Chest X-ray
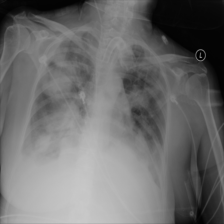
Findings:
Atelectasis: negative
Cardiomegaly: negative
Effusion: negative
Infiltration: negative
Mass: negative
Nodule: negative
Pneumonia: negative
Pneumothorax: negative
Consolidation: negative
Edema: negative
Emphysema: negative
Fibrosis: negative
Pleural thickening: negative
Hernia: negative